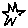
Label: star